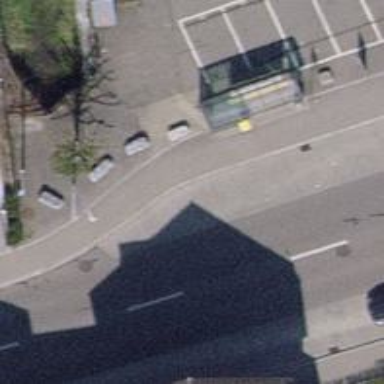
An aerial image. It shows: Platform with shelter for public transport.